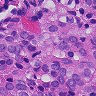
Metastatic tissue present: yes